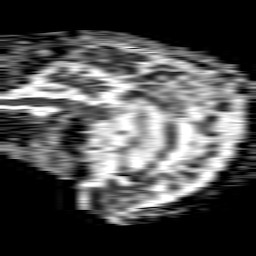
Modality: ADC
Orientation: sagittal
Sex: female
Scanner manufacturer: philips
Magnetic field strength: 1.5 T
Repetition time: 4.6 s
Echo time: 0.09059 s